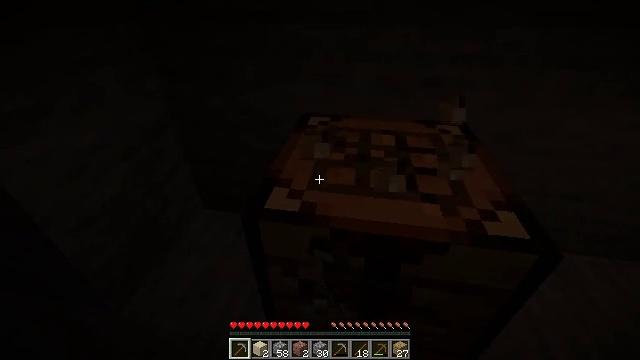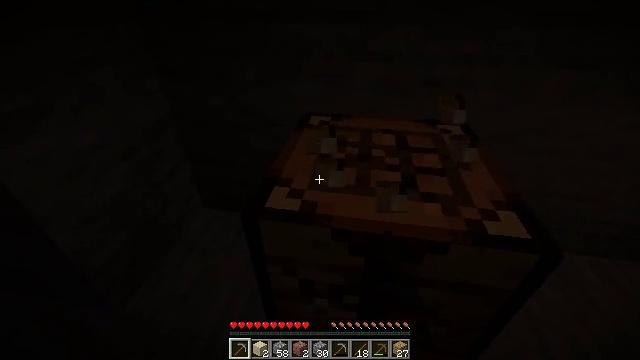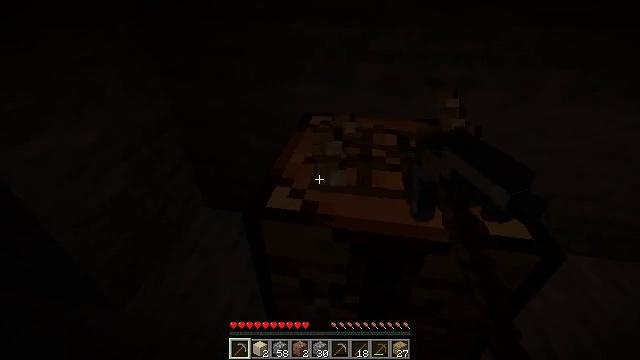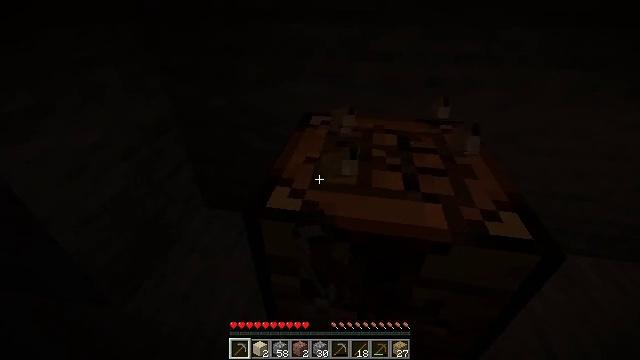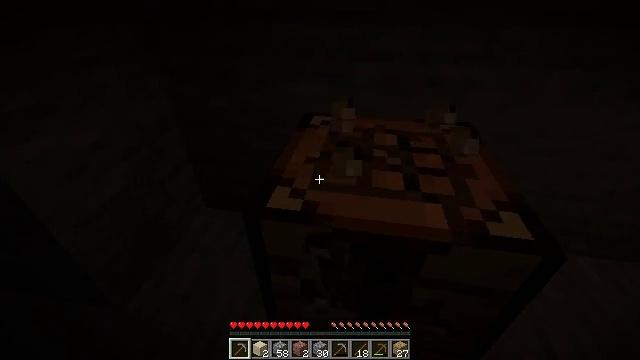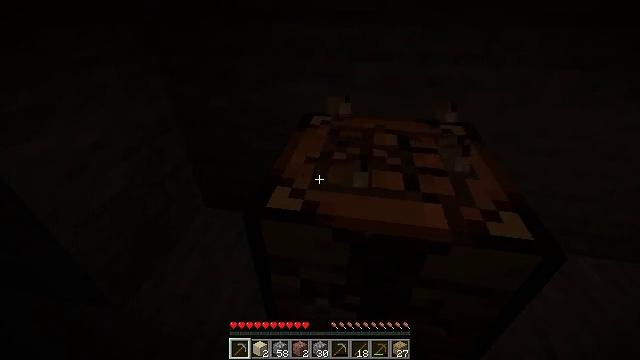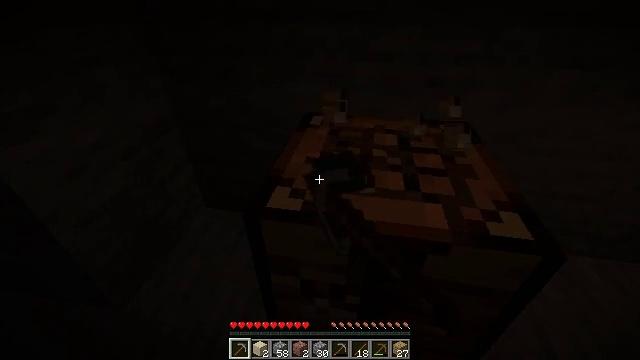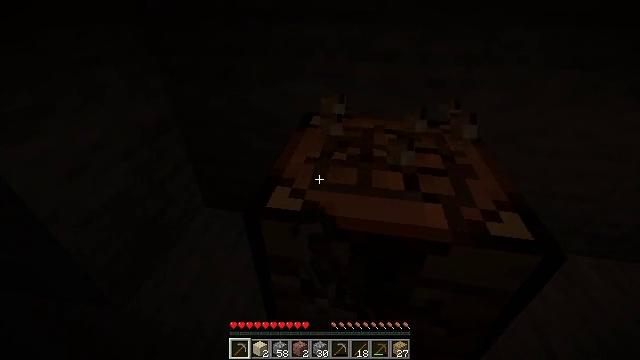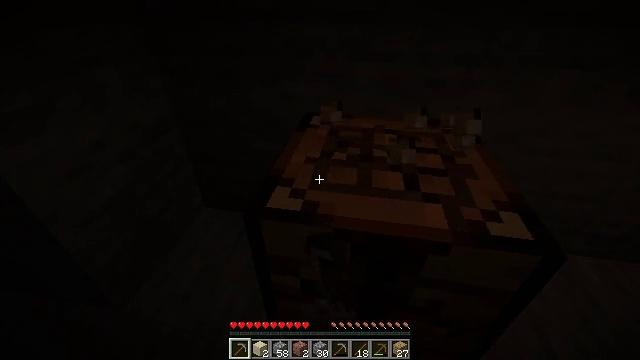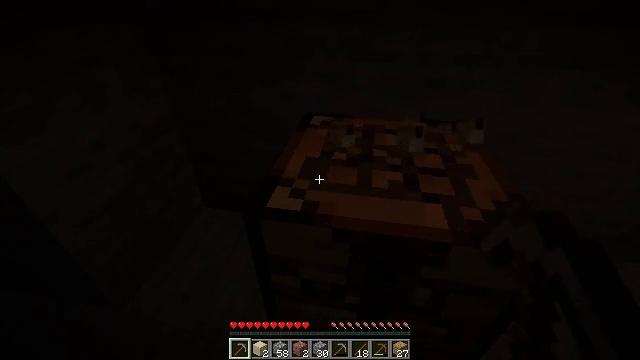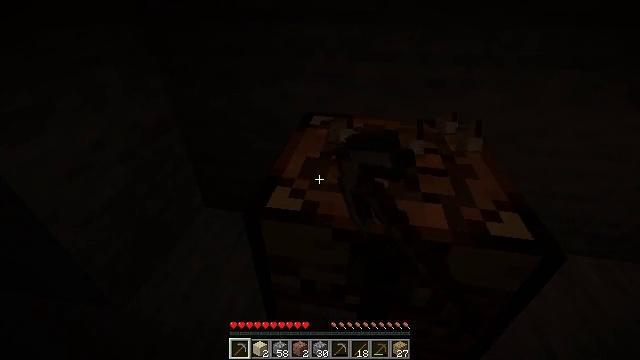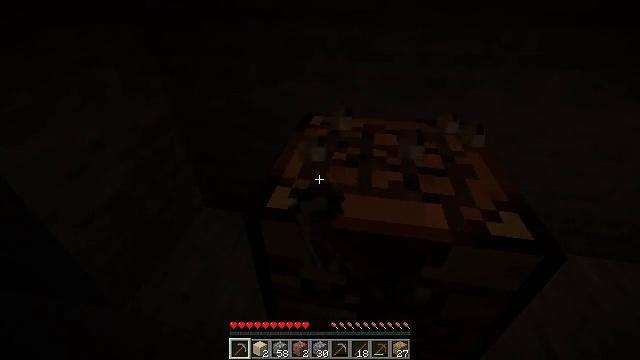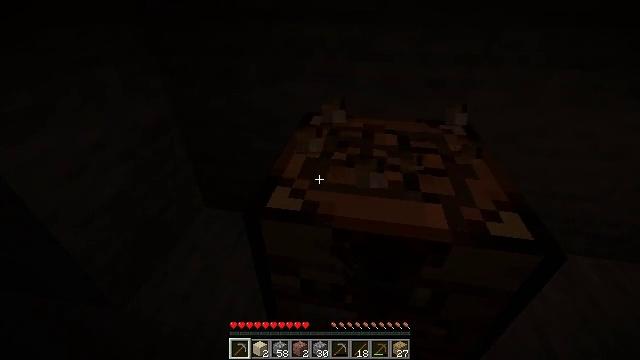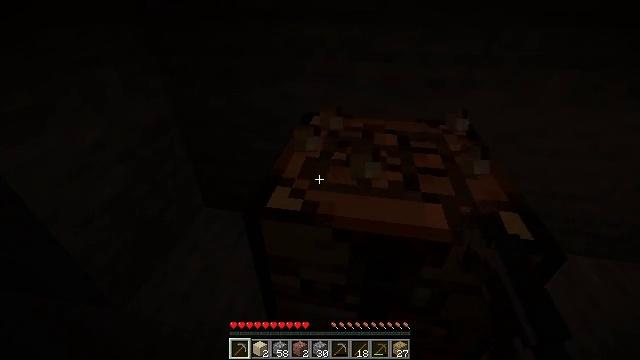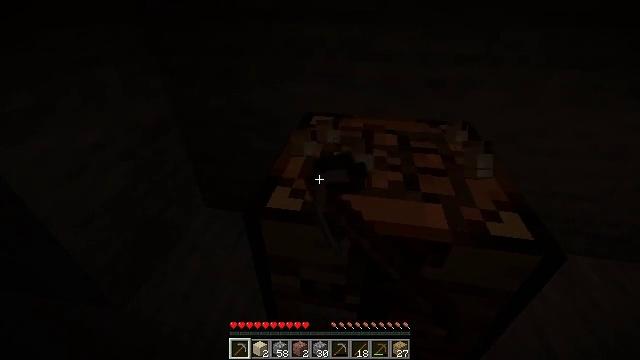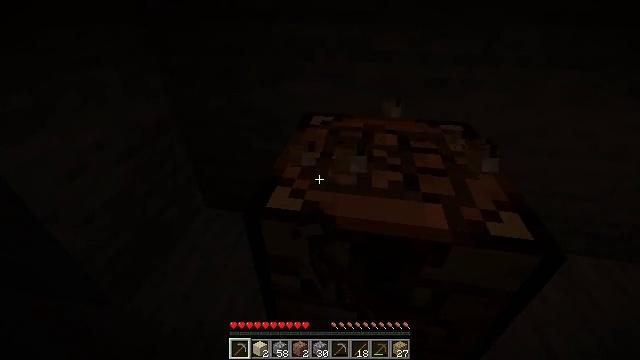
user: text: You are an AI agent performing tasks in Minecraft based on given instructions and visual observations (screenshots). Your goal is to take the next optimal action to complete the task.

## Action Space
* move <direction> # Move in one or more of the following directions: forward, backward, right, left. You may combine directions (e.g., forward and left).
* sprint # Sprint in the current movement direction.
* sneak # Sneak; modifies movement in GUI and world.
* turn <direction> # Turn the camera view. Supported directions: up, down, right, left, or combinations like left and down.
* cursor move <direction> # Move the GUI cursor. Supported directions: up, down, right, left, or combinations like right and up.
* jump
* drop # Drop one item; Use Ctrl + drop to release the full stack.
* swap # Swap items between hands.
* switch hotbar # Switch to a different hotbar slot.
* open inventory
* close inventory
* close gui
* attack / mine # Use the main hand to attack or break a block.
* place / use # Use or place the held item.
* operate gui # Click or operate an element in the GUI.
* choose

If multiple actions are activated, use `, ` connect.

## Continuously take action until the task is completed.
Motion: motion action
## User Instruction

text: Left click on the crafting table
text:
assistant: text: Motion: attack / mine
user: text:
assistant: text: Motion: attack / mine
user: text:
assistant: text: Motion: attack / mine
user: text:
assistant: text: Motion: attack / mine
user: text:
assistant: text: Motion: attack / mine
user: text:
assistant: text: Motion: attack / mine
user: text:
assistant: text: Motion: attack / mine
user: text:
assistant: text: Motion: attack / mine
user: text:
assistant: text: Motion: attack / mine
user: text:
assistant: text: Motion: attack / mine
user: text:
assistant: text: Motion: attack / mine
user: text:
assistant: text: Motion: attack / mine
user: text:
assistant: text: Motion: attack / mine
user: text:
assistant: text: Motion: attack / mine
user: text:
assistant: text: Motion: attack / mine
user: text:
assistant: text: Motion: attack / mine
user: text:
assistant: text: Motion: attack / mine
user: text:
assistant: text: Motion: attack / mine
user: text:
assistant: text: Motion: attack / mine
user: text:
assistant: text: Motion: attack / mine
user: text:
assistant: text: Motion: attack / mine
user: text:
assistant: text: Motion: attack / mine
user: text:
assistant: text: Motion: attack / mine
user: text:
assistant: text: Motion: attack / mine
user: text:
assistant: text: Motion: attack / mine
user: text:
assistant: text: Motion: attack / mine
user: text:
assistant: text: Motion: attack / mine
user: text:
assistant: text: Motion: attack / mine
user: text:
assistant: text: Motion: attack / mine
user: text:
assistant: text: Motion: attack / mine